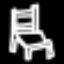
Label: chair